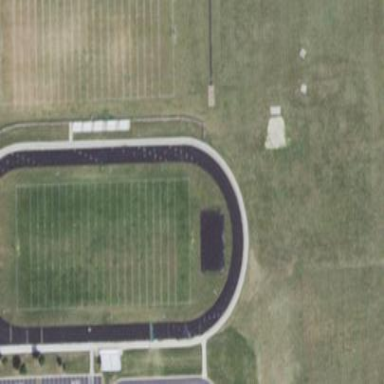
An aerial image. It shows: Pitch for American football.